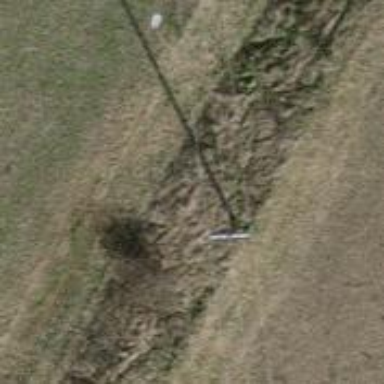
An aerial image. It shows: Power pole.